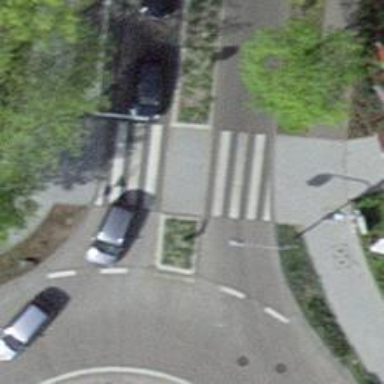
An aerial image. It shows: Marked crossing with zebra markings on the road.